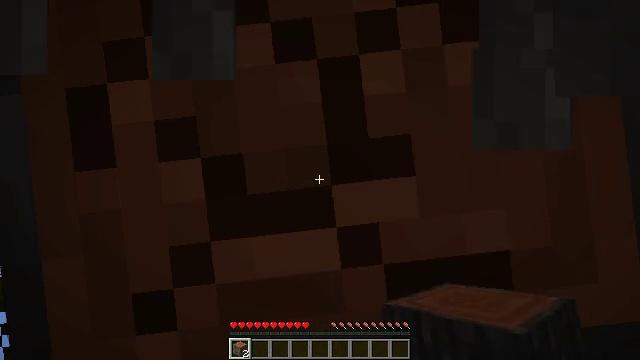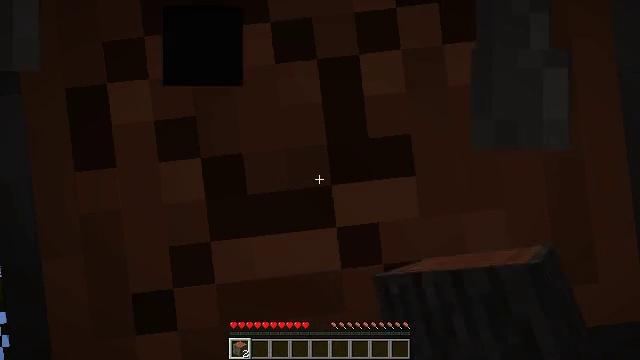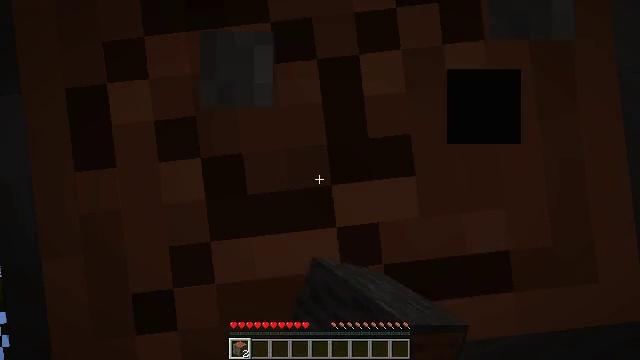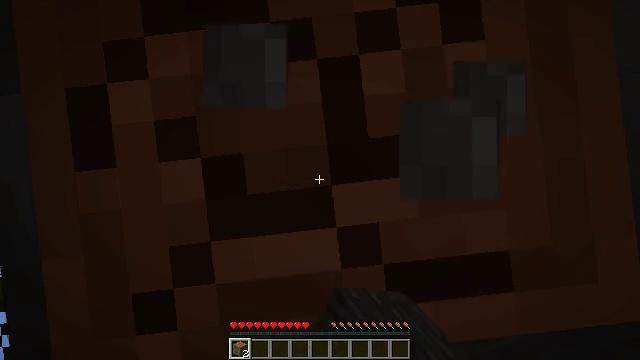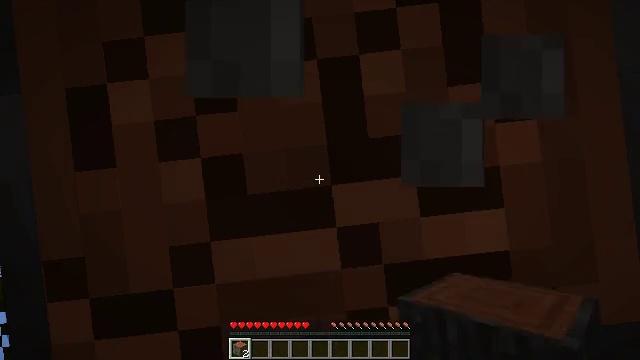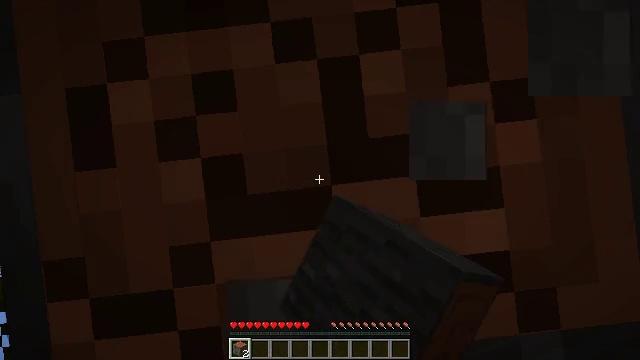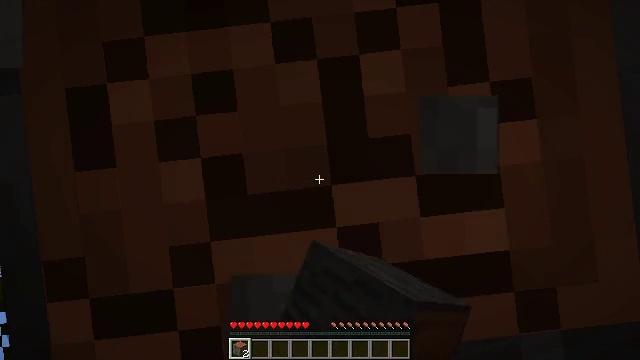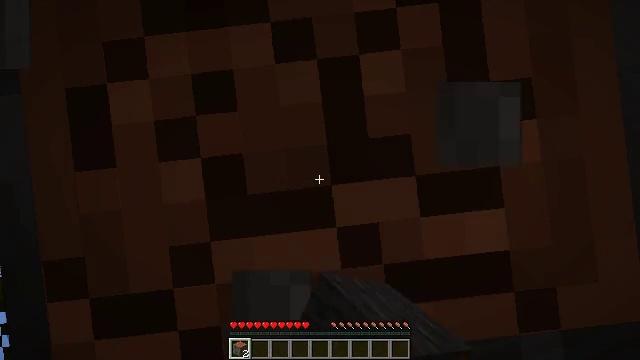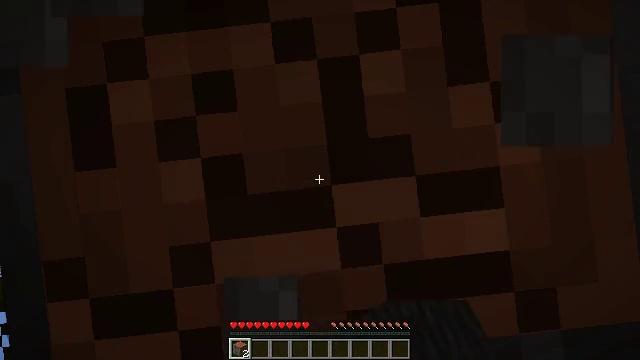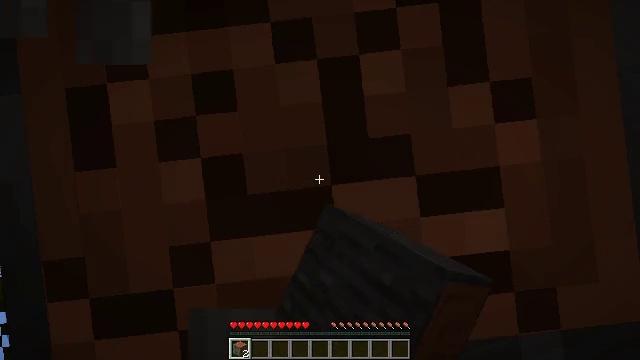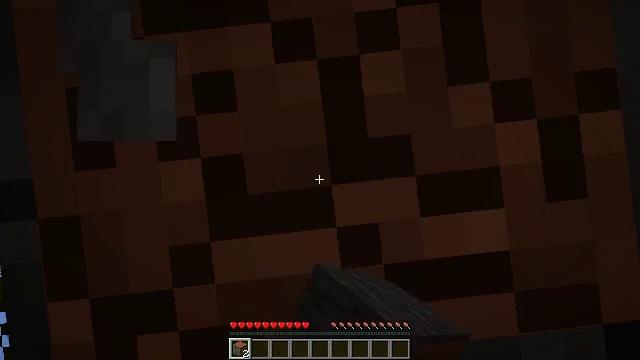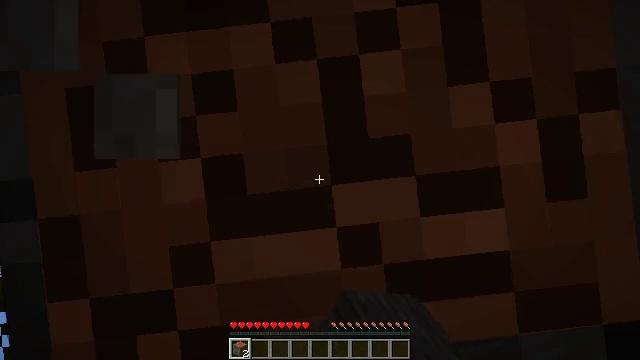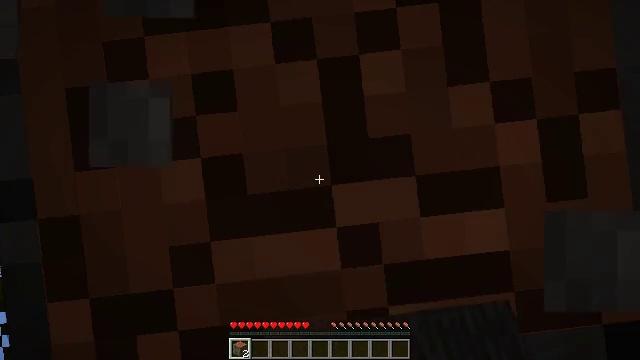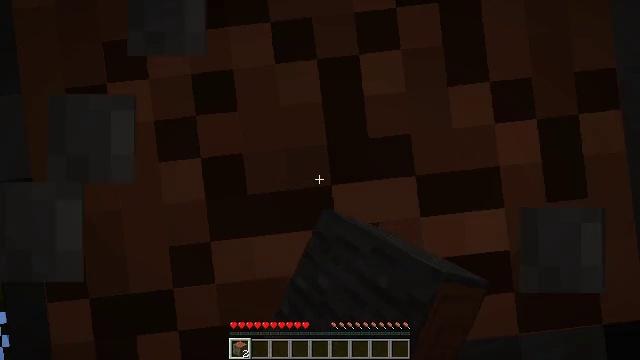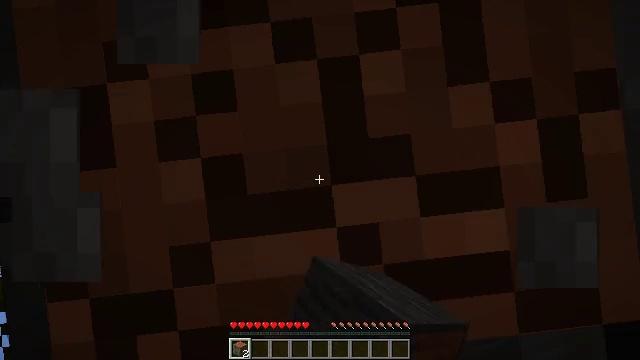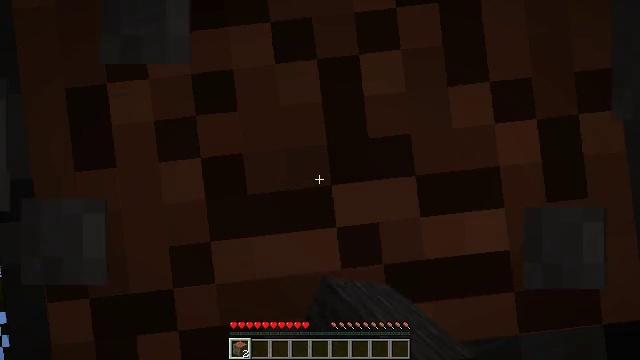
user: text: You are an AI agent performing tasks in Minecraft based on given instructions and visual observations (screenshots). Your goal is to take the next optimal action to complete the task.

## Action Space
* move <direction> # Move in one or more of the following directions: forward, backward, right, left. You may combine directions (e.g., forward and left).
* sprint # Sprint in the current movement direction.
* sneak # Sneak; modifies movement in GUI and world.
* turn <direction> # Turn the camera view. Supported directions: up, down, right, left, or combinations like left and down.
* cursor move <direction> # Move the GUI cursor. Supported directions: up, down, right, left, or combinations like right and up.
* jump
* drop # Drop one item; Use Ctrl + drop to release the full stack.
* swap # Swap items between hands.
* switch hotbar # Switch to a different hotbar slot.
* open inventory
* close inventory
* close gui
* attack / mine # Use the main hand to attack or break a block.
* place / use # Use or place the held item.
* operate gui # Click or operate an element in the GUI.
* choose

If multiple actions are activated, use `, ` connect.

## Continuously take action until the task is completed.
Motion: motion action
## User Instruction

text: Gather the acacia log for building.
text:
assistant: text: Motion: attack / mine
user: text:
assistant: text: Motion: attack / mine
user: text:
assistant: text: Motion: attack / mine
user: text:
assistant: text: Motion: attack / mine
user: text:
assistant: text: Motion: attack / mine
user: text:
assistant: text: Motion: attack / mine
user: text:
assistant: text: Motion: attack / mine
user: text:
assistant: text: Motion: attack / mine
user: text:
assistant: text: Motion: attack / mine
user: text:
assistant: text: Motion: attack / mine
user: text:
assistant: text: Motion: attack / mine
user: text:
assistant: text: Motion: attack / mine
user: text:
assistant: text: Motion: attack / mine
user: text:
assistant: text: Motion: attack / mine
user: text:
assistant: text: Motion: attack / mine
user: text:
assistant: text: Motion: attack / mine
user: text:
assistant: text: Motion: attack / mine
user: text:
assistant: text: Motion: attack / mine
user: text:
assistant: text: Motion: attack / mine
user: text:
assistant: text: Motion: attack / mine
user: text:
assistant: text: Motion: attack / mine
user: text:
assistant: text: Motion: attack / mine
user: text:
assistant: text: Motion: attack / mine
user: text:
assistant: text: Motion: attack / mine
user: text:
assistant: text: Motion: attack / mine
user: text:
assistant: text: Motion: attack / mine
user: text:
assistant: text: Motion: attack / mine
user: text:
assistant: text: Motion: attack / mine
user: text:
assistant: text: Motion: attack / mine
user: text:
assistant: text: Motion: attack / mine